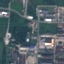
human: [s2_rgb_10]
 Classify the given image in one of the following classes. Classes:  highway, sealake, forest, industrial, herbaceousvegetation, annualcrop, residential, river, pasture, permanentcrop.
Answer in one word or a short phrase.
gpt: Industrial